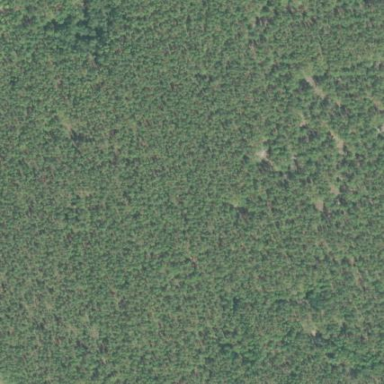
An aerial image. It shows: Forest area predominantly covered with needle-leaved trees.